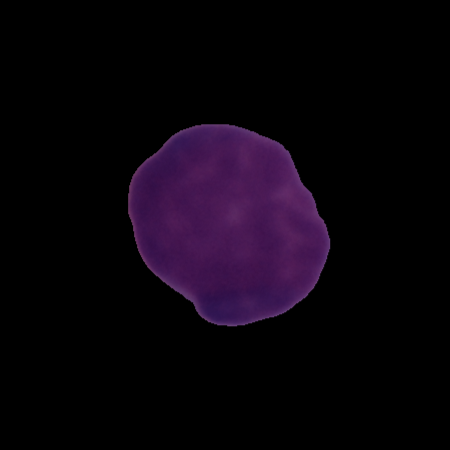
Label: cancer